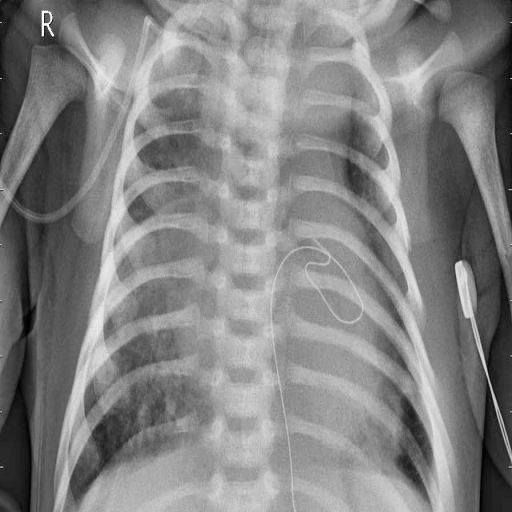
Finding: PNEUMONIA